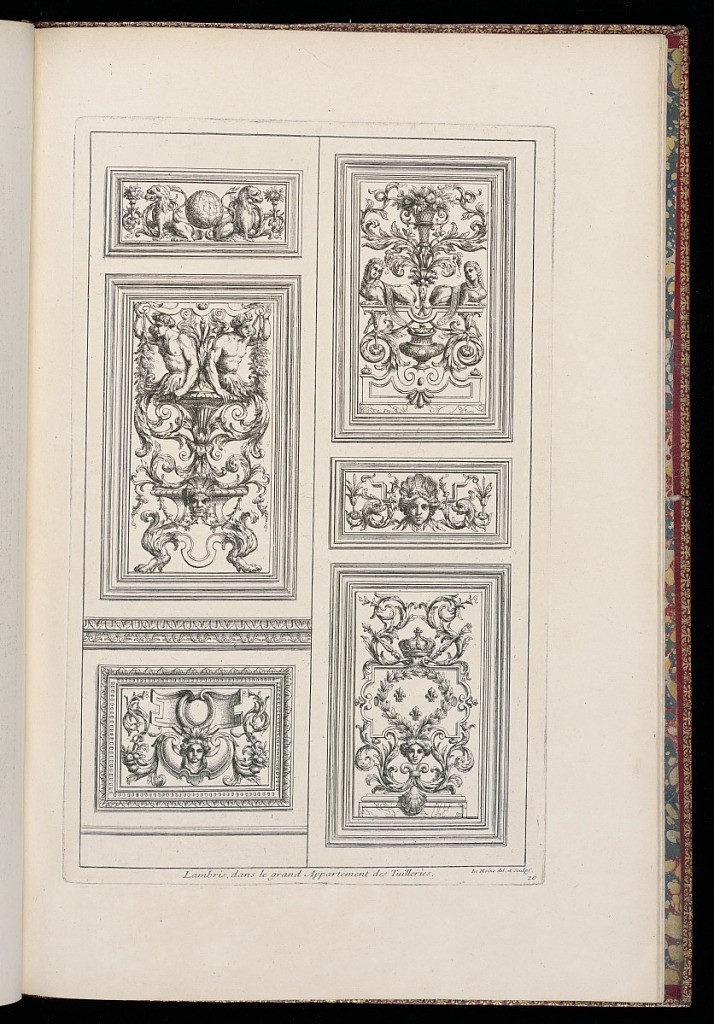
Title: Lambris, dans le grand Appartement des Tuilleries.
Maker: Jean Lemoyne, French, 1638 – 1715
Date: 1710
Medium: Etching on laid paper
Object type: Bound print
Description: Twenty-sixth plate from a series of prints depicting the ornament and interiors of the King's apartment at the Royal palaces of the Louvre and the Tuileries, part of the Cabinet du Roi (King's Cabinet) series published by the Imprimerie Royale. The plate illustrates six panels of varying sizes, both horizontal and vertical and two running pattern borders from the Grand Apartment of the Tuileries Palace. The panels feature grotesque motifs, heraldic devices, fleurs-de-lys, crowns, masks, shells, cartouches, herms, sphynxes, animals, flowers, garlands, acanthus leaf scrolls, foliage, and a globe. The plate is titled, signed, and numbered.